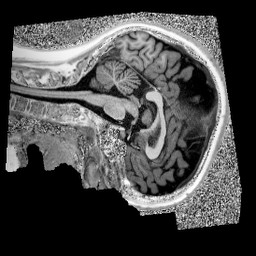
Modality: UNIT1
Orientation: sagittal
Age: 12
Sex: female
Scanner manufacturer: siemens
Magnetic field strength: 3 T
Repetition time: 4 s
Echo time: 0.00303 s